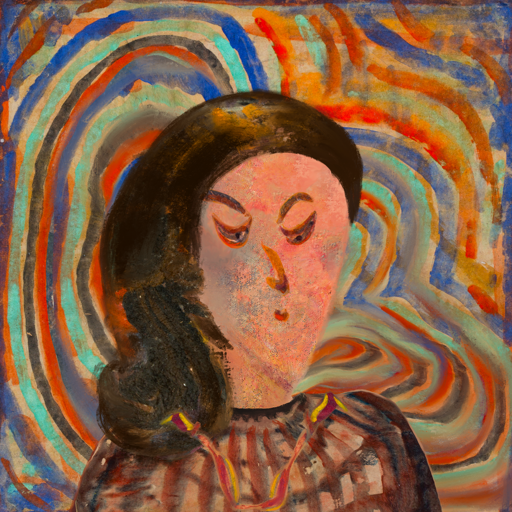
Background: Sisters, Head And Neck Side: Irani, Face Side: Hypocrite, Bust: Orphan, Hair Side: Gypsy_Queen, Head Accessory: Blank, Second Necklace: Gypsy_Mother_1, Necklace: Blank, Baby: Blank